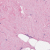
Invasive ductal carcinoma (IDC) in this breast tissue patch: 0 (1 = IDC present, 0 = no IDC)